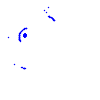
Particle: proton